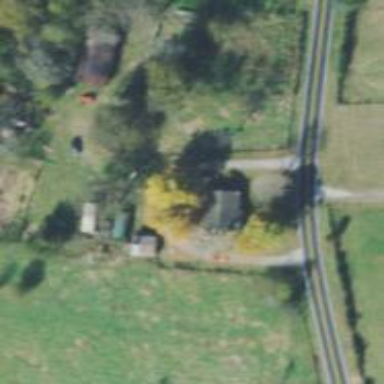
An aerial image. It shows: Driveway.